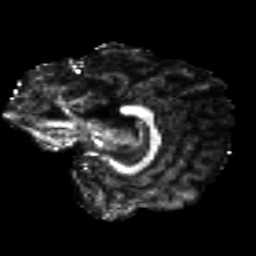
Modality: FA
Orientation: sagittal
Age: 28
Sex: female
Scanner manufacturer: siemens
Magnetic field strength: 3 T
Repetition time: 8.8 s
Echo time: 0.085 s